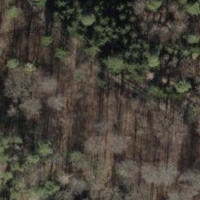
EUNIS habitat code: 44
Species observed at this site:
Euphorbia cyparissias